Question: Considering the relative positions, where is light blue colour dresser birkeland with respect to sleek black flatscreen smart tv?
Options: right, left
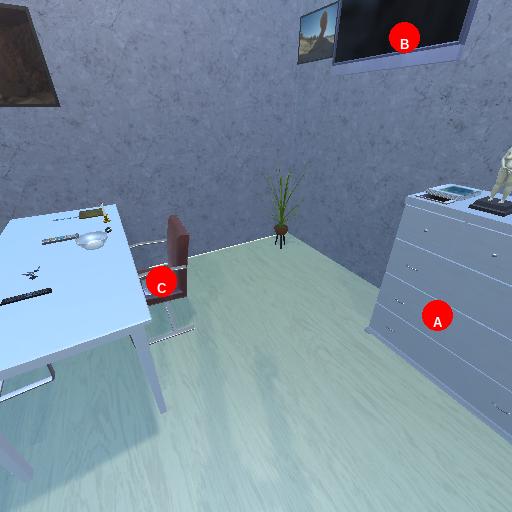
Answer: right